Aerial crown-view tile of a tropical tree (Barro Colorado Island, Panama), acquired 20250915:
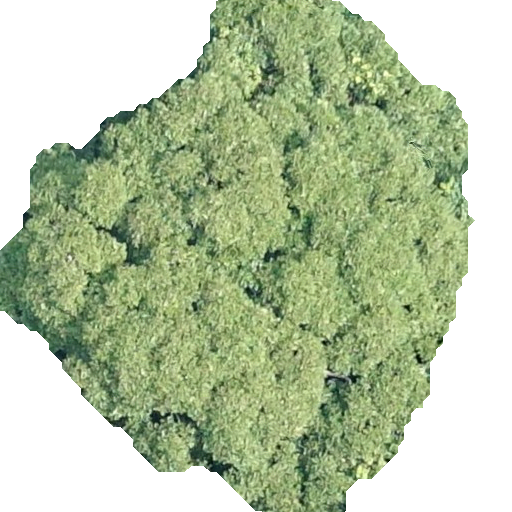
Species: Dipteryx oleifera
GBIF accepted scientific name: Dipteryx oleifera
Crown area: 242.797 m²